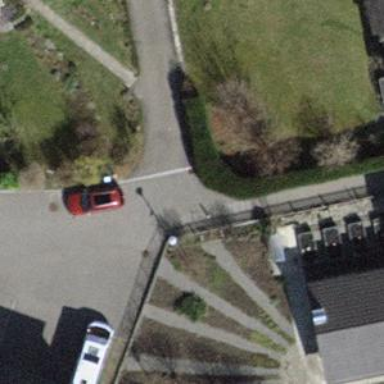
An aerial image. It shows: Hedge barrier.